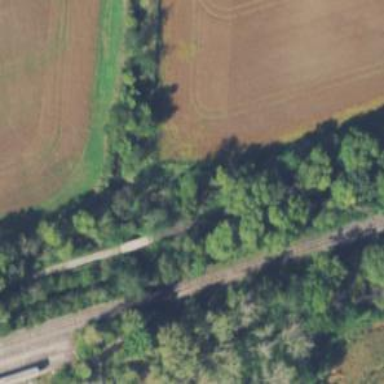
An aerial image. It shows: Abandoned railway crossing over cycleway bridge.